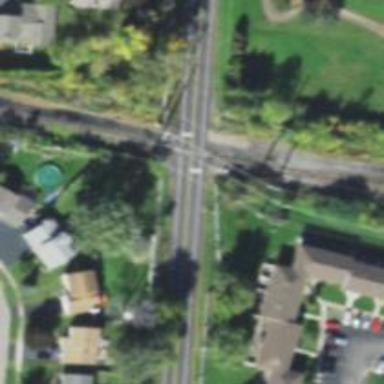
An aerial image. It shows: Railway crossing.